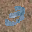
Label: 3